Question: I have 'DOMTokenList' in 'console.log()'
'''
let tag = document.getElementsByTagName('body')[0];
let list = tag.classList;
console.log(list);
'''
View from Console:
'''
DOMTokenList []
0: "Konop_1"
length: 1
value: "Konop_1"
<prototype>: DOMTokenListPrototype { item: item(), contains: contains(), add: add(), ... }
'''

How I can get only value?
'''
console.log(list.value); //-> empty string
'''
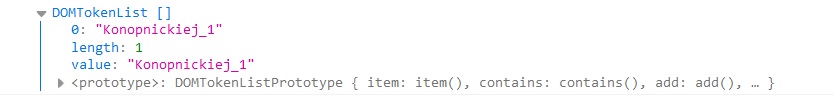
Answer: If you just have one value or would like to return the entire value of the class attribute you can use the property 'className':
'''
let tag = document.getElementsByTagName('body')[0];
console.log(tag.className);
'''
'''
<body class="Konop_1"></body>
'''
If there are more values you can use the 'classList'. Here is an example on how you look for a specific one value and iterate the list:
'''
let tag = document.getElementsByTagName('body')[0];
let list = tag.classList;
if(list.contains('Konop_1')){
console.log('has "Konop_1"');
}
list.forEach(item => {
console.log(item);
});
'''
'''
<body class="Konop_1 other"></body>
'''